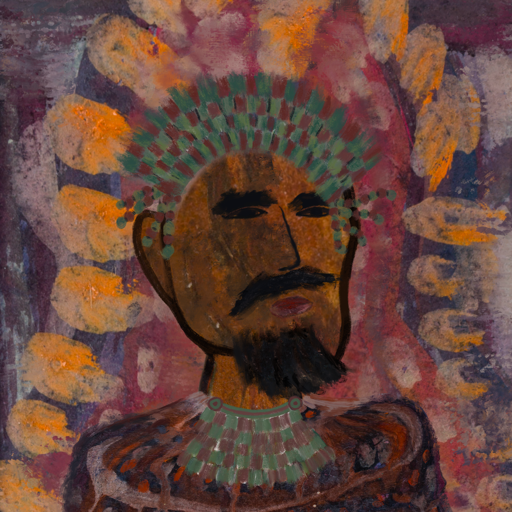
Background: Doll, Head And Neck Side: Mosgoul, Face Side: Mosgoul, Bust: Hypocrite, Hair Side: Blank, Head Accessory: After_Raid_Crown, Second Necklace: After_Raid, Necklace: Blank, Baby: Blank